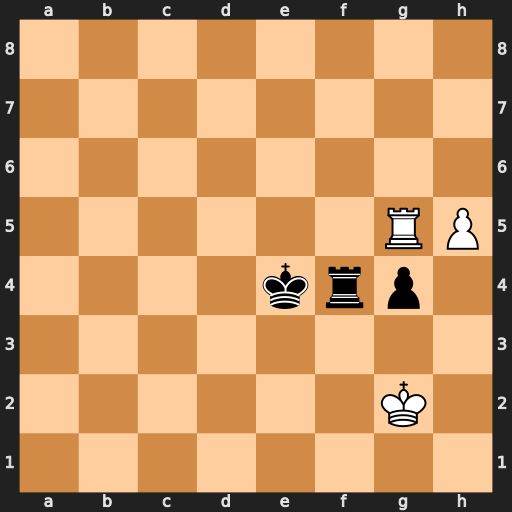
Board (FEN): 8/8/8/6RP/4krp1/8/6K1/8
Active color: w
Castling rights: -
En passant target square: -
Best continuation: h6 Rf8 Kg3 Rf3+ Kxg4